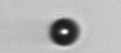
Label: bead